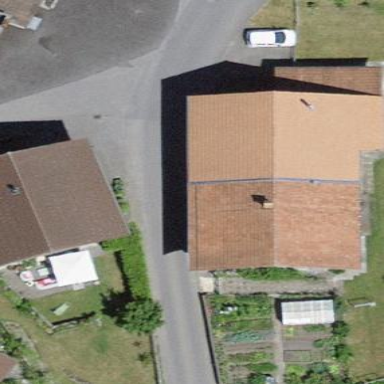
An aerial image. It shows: Residential building.